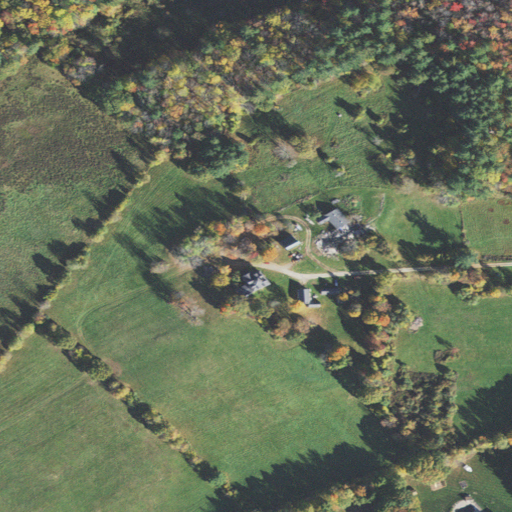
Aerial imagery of mountain in New Hampshire named Brown Hill containing pasture, mixed forest, deciduous forest, woody wetlands, evergreen forest, low intensity development, and open development